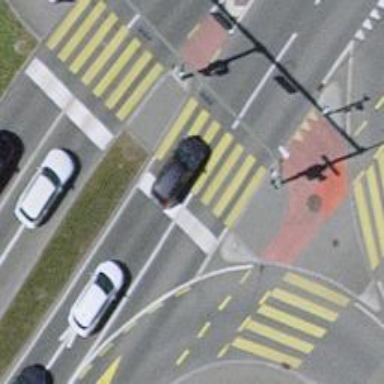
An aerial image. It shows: Zebra crossing controlled by traffic signals with zebra markings.